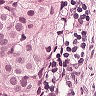
Metastatic tissue present: yes